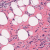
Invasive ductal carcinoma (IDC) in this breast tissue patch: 1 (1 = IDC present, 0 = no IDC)